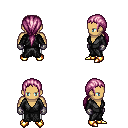
a pixel art fantasy rpg character, male body template, human, tanned skin, gray robe, white pants, pink ponytail hairstyle, metal gloves, gold boots, four views (front, back, left, right), 2x2 character sprite sheet, small pixel art, hard edges, no anti-aliasing